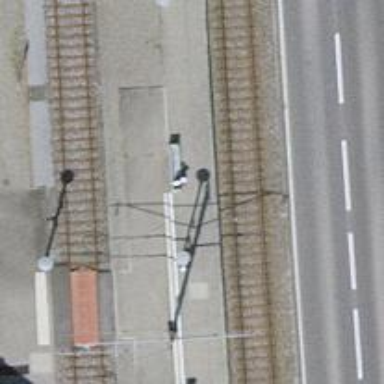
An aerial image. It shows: Stop position for public transport on the railway.